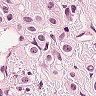
Metastatic tissue present: yes